Brain MRI, t2w sequence, axial 2D slice.
Patient: age 22, sex F, weight 78 kg, height 1.78 m
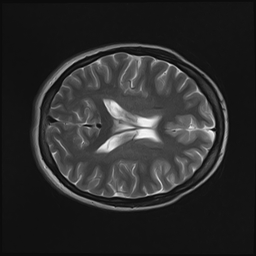